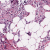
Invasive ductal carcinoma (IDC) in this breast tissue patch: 1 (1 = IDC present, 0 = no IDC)